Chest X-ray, PA view. Patient: 21 years old, sex M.
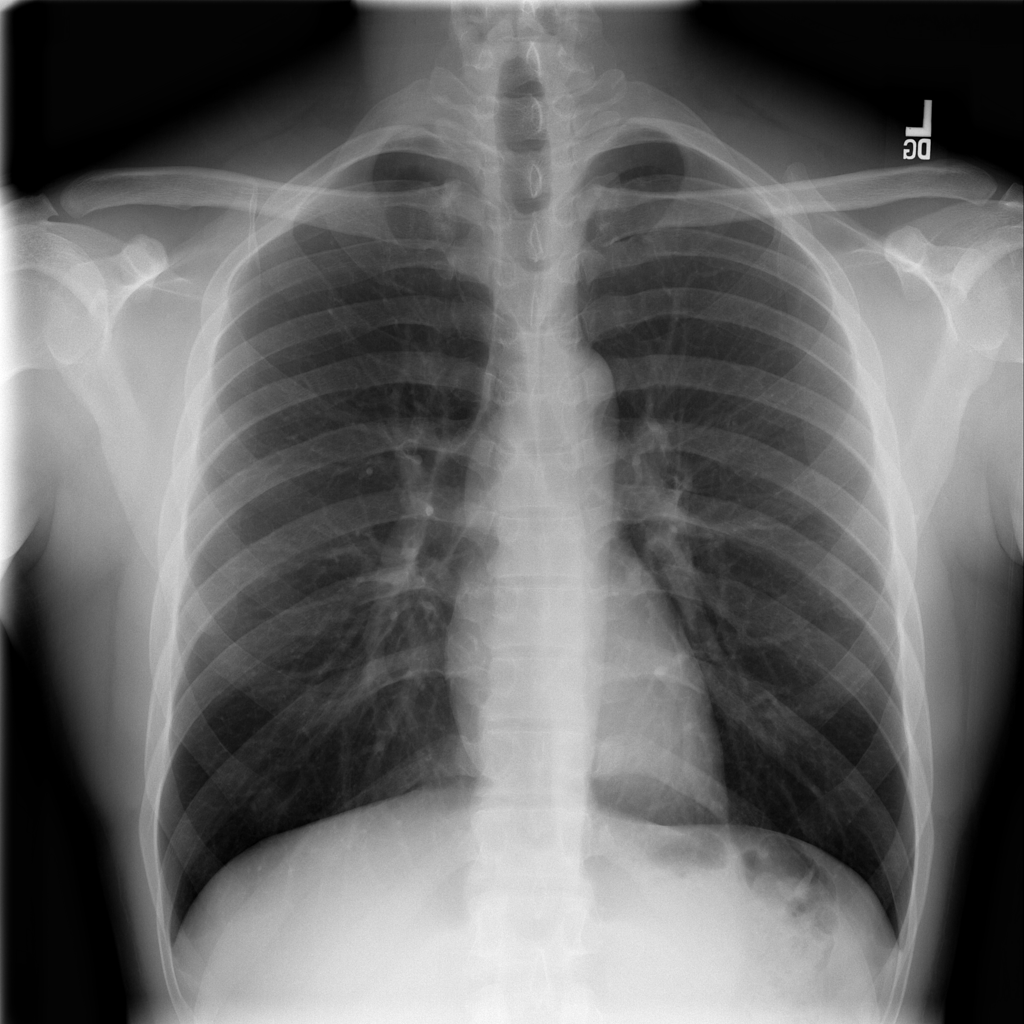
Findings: No Finding